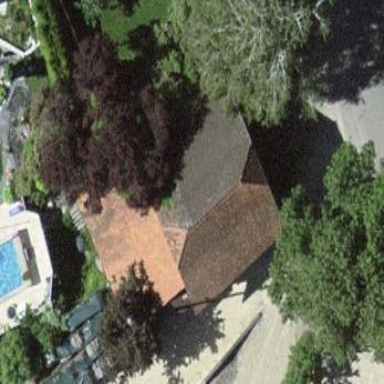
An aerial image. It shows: Shed.